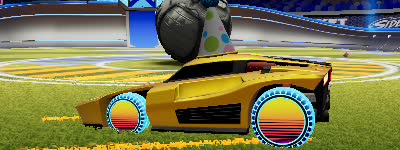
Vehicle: breakout